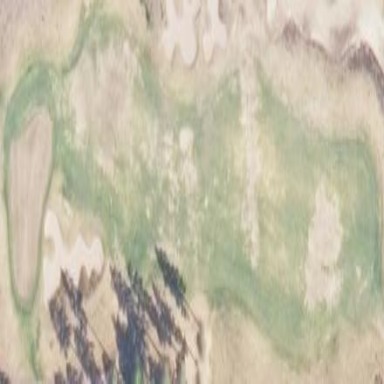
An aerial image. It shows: Golf fairway surrounded by grass.